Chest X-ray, PA view. Patient: 48 years old, sex M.
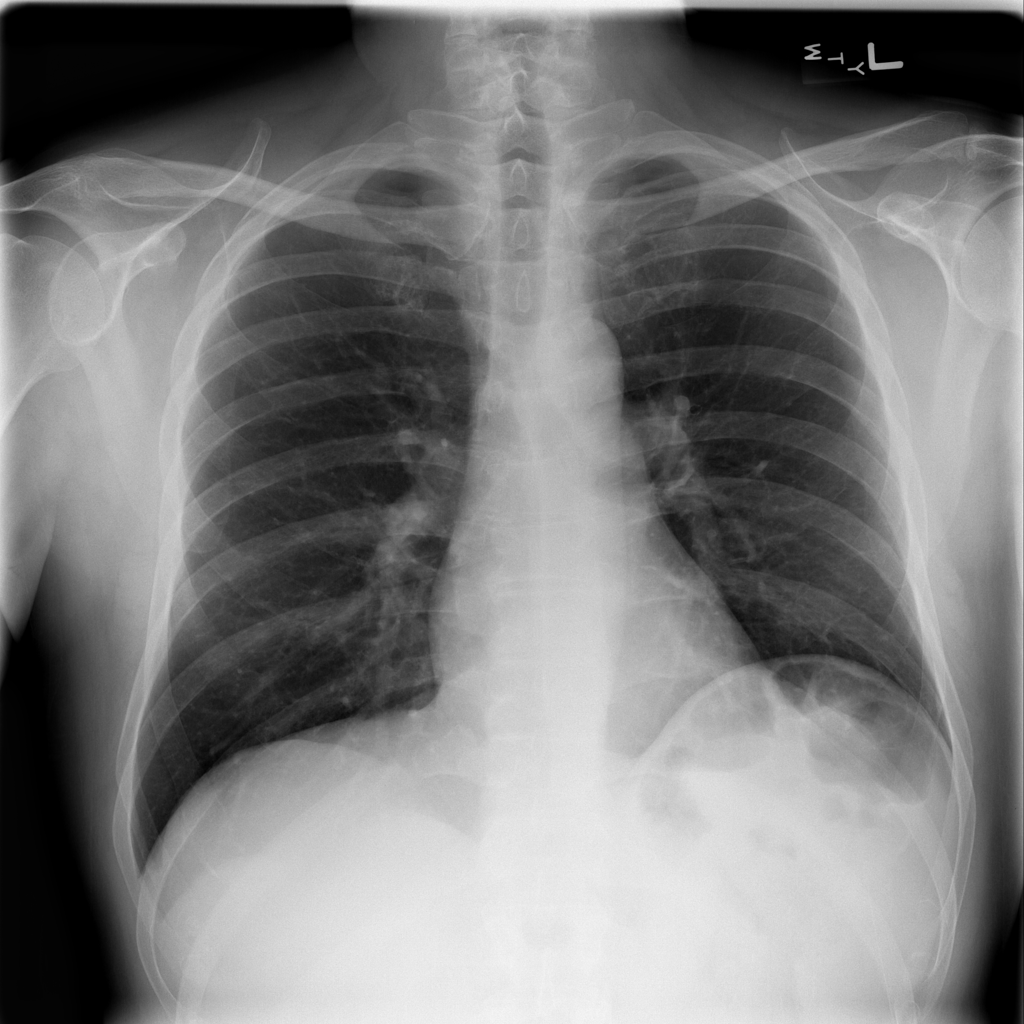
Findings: No Finding